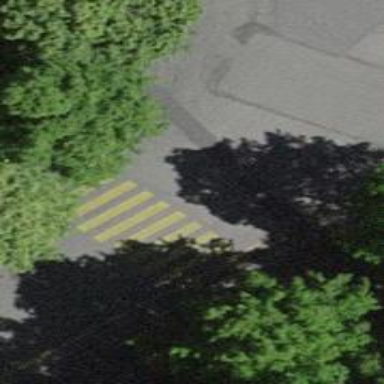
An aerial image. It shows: Marked crossing with zebra stripes on the road.